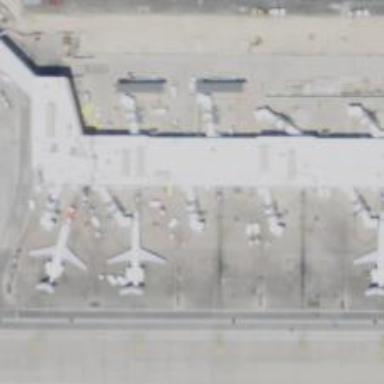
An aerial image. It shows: Airport gate.